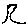
Label: tree